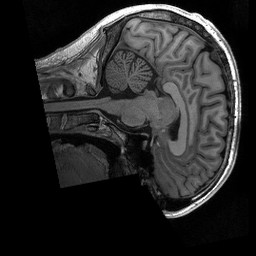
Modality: T1w
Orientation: sagittal
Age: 26
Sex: male
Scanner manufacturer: siemens
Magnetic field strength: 3 T
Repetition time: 2.3 s
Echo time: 0.00298 s